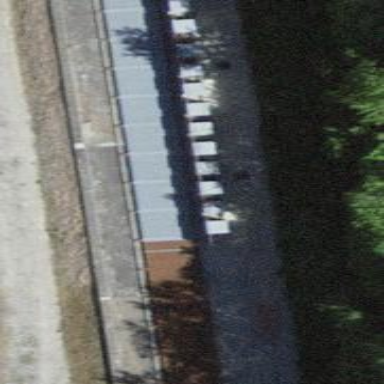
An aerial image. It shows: Building with retaining wall.